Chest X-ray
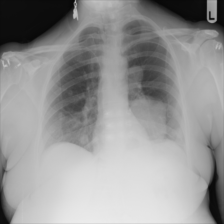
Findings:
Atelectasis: negative
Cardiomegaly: negative
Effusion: negative
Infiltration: negative
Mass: negative
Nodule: negative
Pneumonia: negative
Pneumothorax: negative
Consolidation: negative
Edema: negative
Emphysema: negative
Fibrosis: negative
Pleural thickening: negative
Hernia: negative